Question: I'm using Linux containers on Docker for windows.
Because of using gcc inside one of the containers I need to assign more than 4GB swap file to this container.
Previously, I used swapon to add more swap files but this stopped working with error:
'swapon: failed operation not permitted'
All I found is that it's not recommended to add own swap files to containers and only host swap file should be used.
But, in Docker for Windows, Swap file is limited to 4GB and I didn't find a way how to increase it:

Is there any command line or Docker-engine json param how to set it for example to 8GB?
Thanks
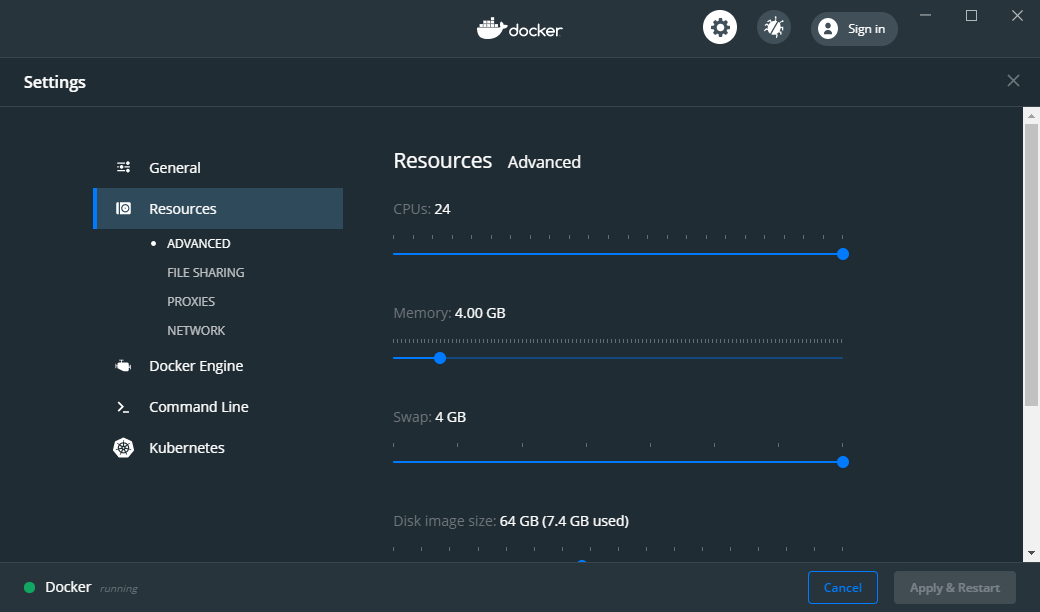
Answer: You can edit '%userprofile%\AppData\Roaming\Docker\settings.json' directly,
like '"SwapMiB": 8192'.